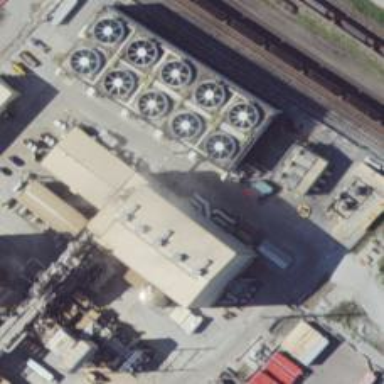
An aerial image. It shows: Gas-powered generator using steam turbine.